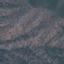
Label: HerbaceousVegetation